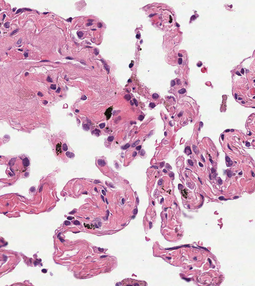
Tumor epithelial tissue: no
Tumor-associated stroma tissue: no
Normal tissue: yes